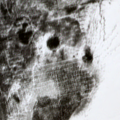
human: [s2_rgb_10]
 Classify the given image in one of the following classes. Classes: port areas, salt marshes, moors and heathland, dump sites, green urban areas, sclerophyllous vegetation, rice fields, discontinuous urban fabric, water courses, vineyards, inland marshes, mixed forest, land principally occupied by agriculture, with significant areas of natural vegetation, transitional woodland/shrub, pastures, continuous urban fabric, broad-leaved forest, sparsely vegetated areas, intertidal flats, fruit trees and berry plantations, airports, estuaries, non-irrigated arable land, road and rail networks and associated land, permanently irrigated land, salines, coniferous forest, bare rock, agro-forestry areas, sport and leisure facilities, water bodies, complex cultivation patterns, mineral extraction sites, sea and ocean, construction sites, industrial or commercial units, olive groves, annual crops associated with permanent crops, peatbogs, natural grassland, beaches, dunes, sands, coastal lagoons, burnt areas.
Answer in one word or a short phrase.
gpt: mixed forest, peatbogs